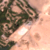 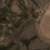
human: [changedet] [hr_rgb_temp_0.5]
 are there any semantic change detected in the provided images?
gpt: Parks and buildings appeared in this area.